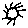
Label: sun